Question: Starting this morning my Eclipse indigo have projects and files with gray light color.
Why?

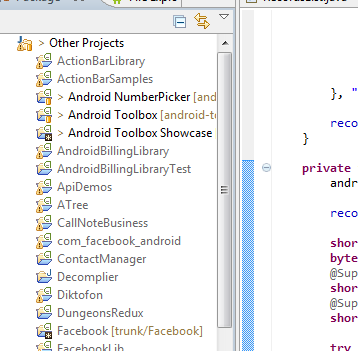
Answer: That looks like you've enabled the "Focus on active task" feature of Mylyn. The toolbar button for it looks like